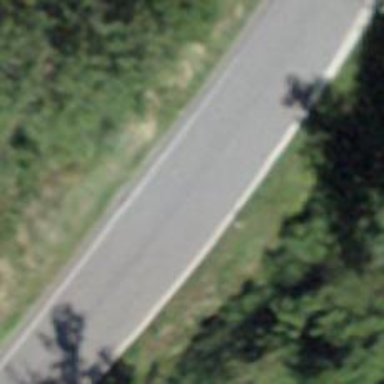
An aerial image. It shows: Passing place on the road.